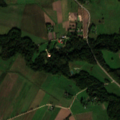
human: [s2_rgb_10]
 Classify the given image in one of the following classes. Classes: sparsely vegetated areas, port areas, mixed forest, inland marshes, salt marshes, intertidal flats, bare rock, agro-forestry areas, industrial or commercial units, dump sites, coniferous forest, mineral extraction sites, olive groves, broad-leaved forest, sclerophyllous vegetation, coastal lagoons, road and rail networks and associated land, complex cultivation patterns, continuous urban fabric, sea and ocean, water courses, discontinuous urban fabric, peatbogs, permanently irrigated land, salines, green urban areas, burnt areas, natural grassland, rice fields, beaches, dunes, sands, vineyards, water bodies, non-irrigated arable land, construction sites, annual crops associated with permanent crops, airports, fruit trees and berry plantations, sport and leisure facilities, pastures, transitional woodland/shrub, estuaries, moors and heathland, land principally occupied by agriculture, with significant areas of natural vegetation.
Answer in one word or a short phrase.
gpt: non-irrigated arable land, complex cultivation patterns, land principally occupied by agriculture, with significant areas of natural vegetation, broad-leaved forest